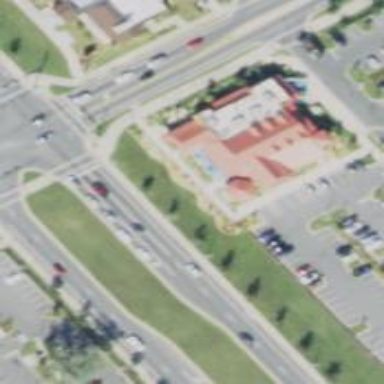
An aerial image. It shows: Restaurant in building.